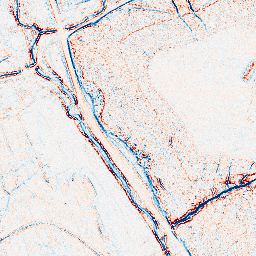
Category: edge_preserving
Decomposition family: bilateral
Decomposition parameters: d: 5
sigma_color: 100
sigma_space: 100
Upsampling method: cubic_catmull_rom
Upsampling parameters: scale: 2
Upsampling scale: 2